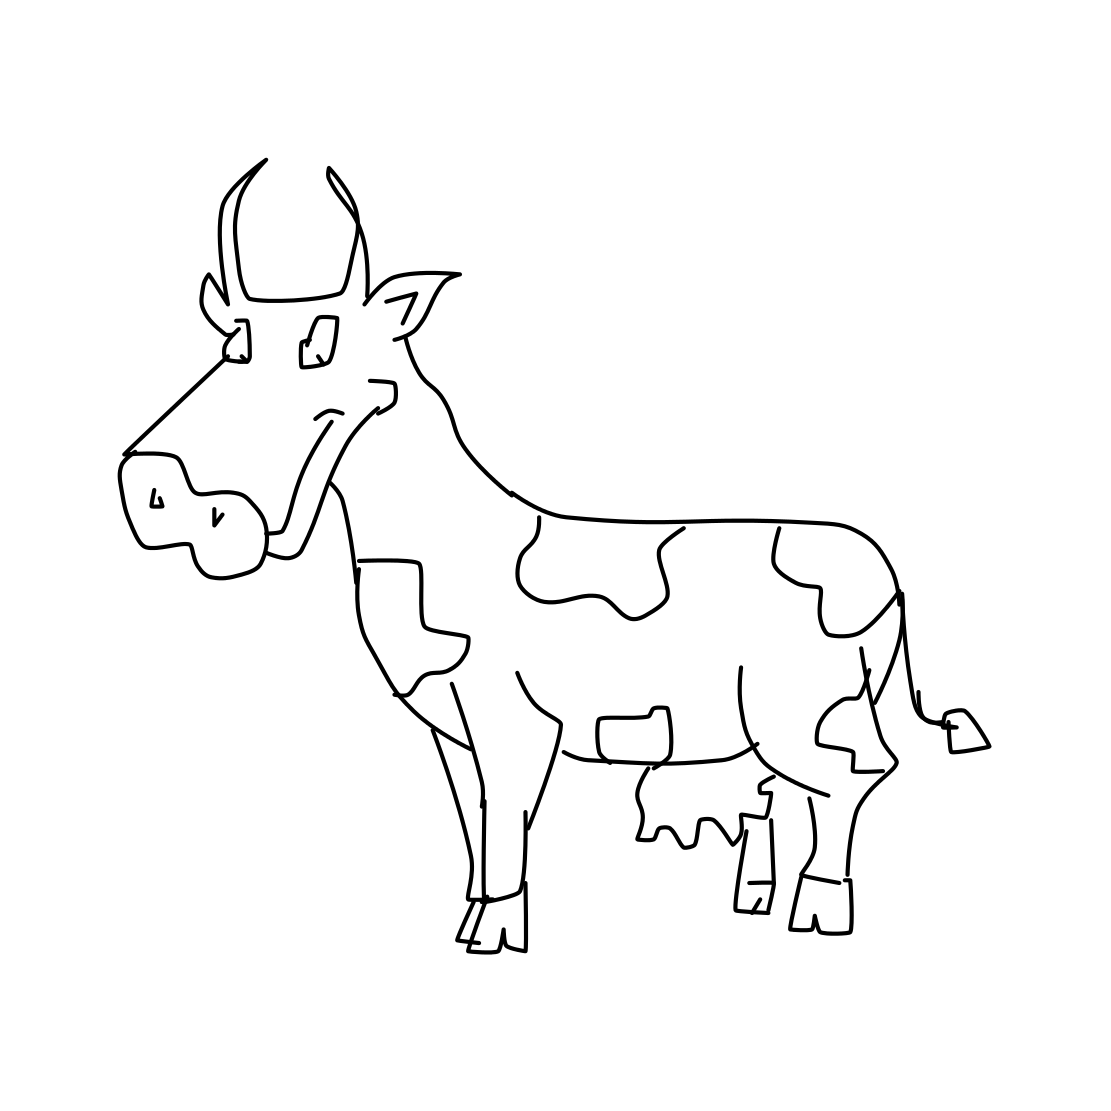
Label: cow